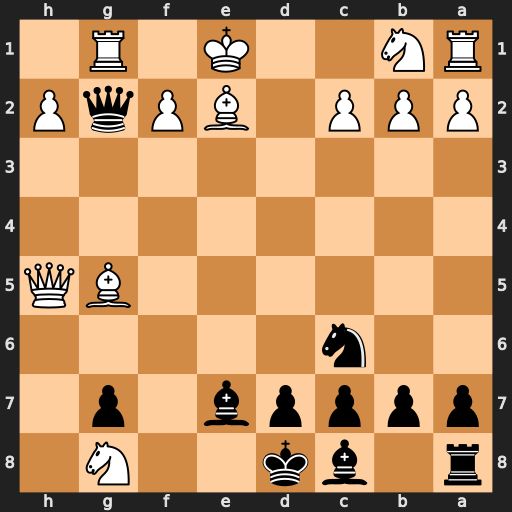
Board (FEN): r1bk2N1/ppppb1p1/2n5/6BQ/8/8/PPP1BPqP/RN2K1R1
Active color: b
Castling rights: Q
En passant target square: -
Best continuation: Qxg1+ Bf1 Qxg5 Qxg5 Bxg5